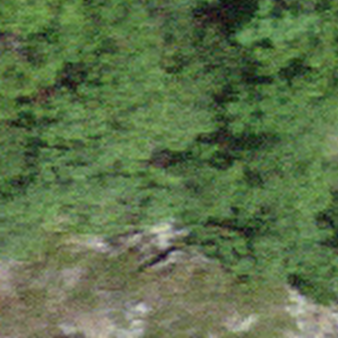
Label: other